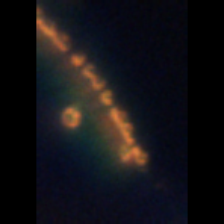
Taxon: Chaetoceros
Group: Diatoms